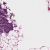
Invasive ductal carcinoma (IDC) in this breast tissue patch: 1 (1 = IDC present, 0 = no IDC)